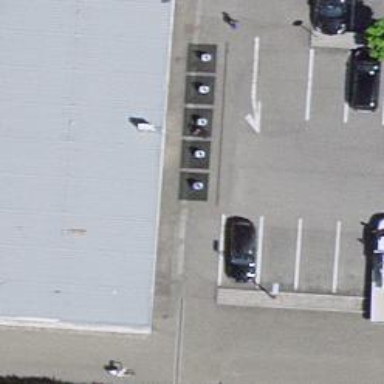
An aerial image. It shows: Recycling container in the area designated for recycling.